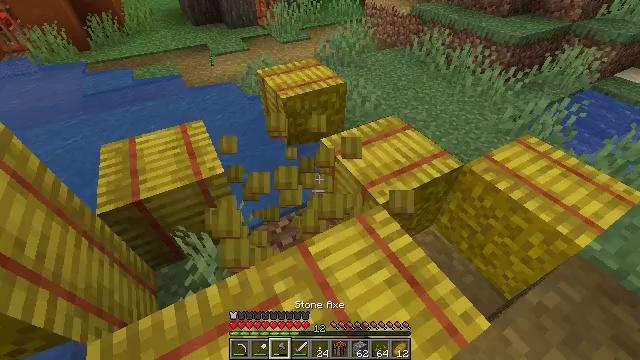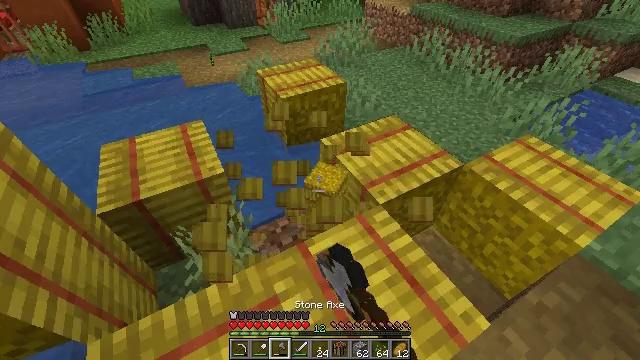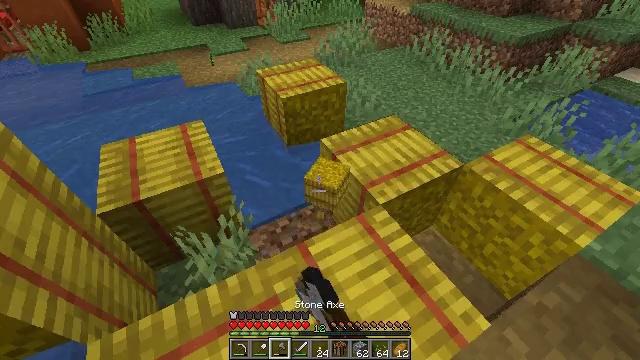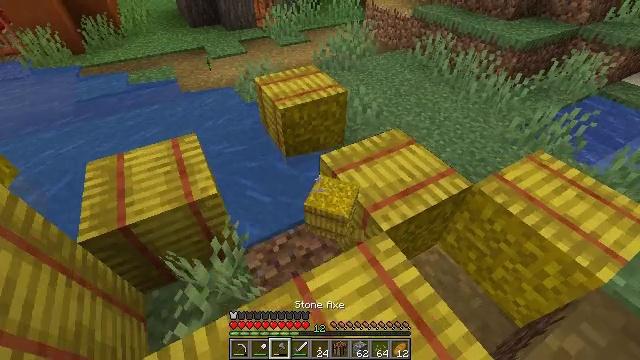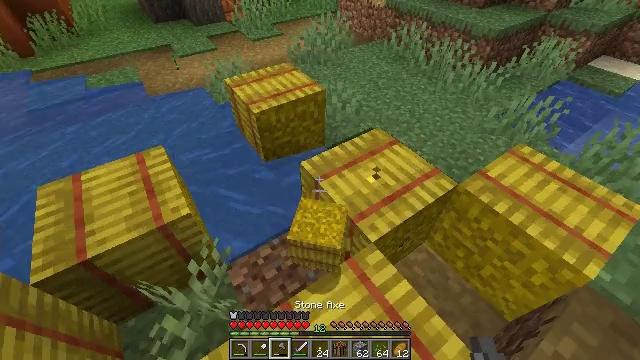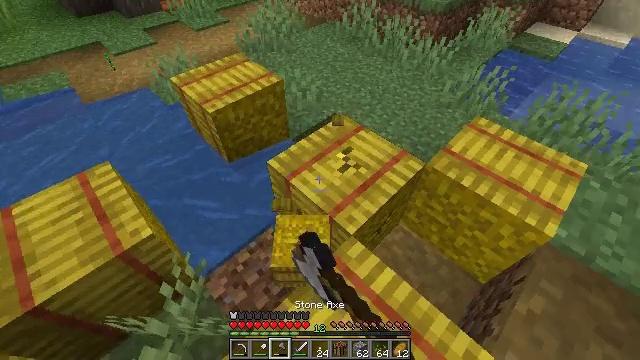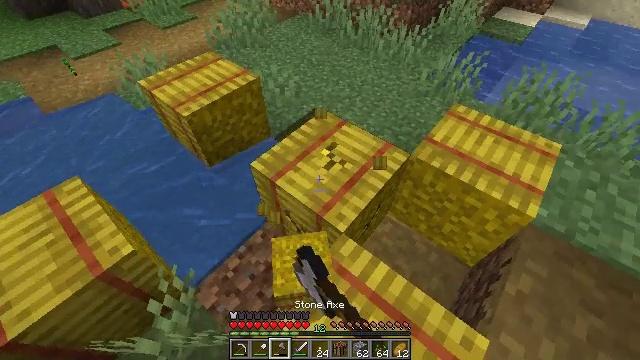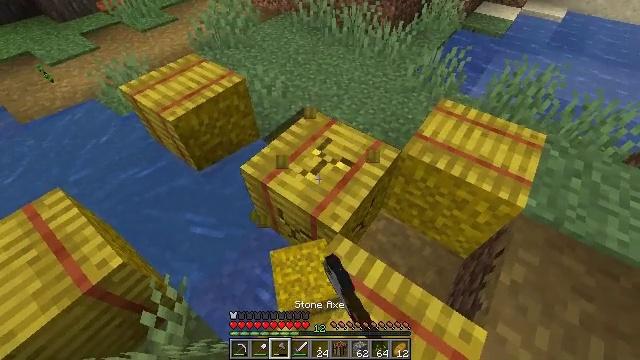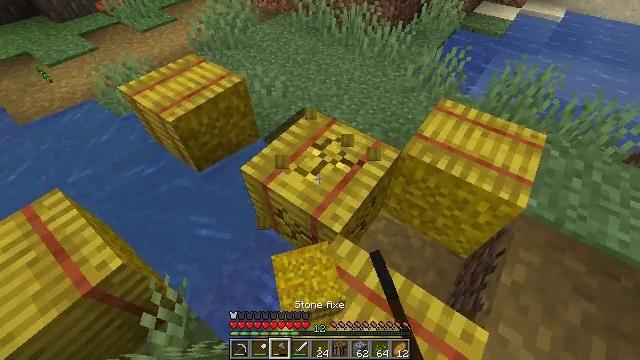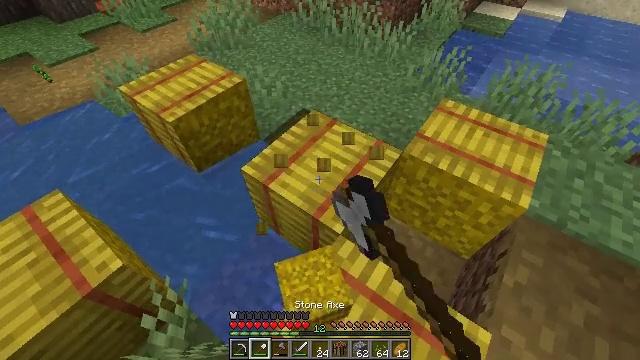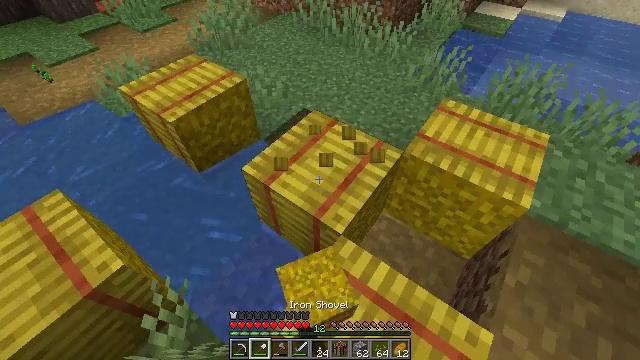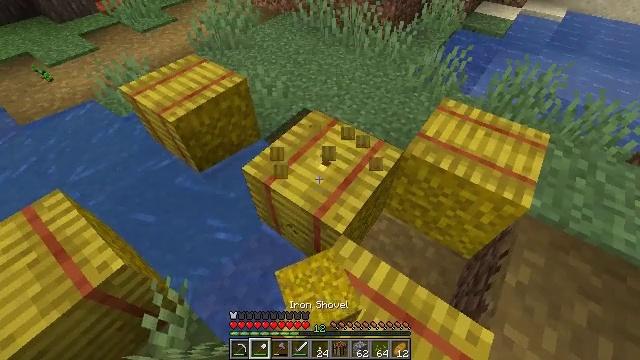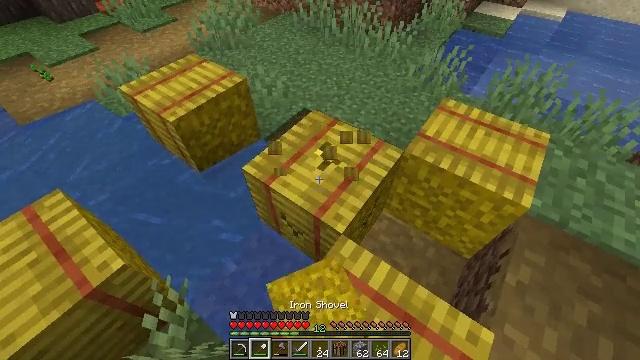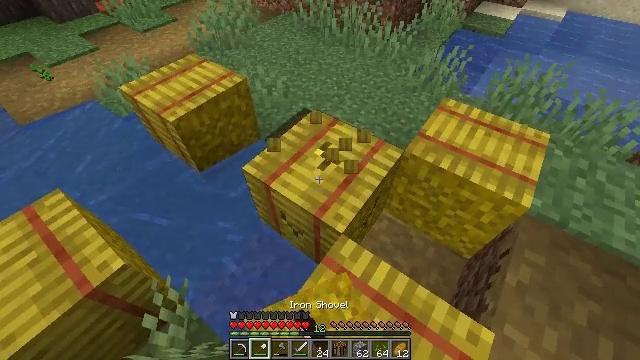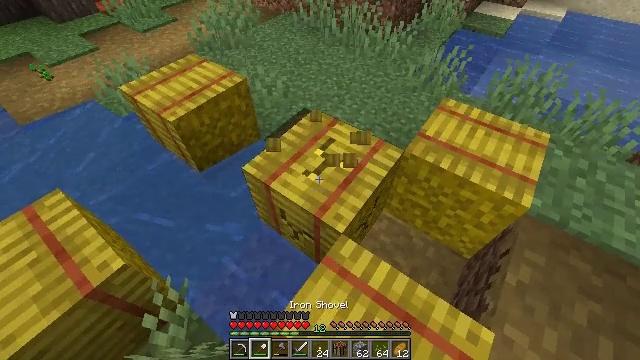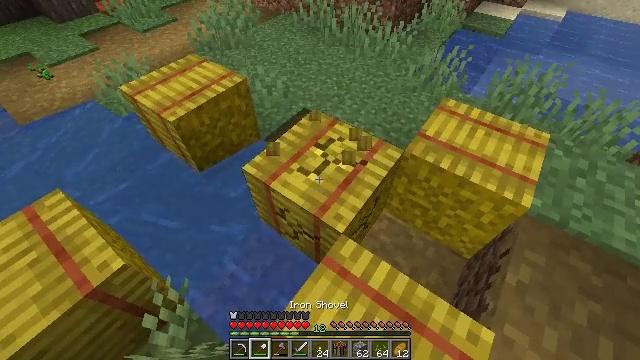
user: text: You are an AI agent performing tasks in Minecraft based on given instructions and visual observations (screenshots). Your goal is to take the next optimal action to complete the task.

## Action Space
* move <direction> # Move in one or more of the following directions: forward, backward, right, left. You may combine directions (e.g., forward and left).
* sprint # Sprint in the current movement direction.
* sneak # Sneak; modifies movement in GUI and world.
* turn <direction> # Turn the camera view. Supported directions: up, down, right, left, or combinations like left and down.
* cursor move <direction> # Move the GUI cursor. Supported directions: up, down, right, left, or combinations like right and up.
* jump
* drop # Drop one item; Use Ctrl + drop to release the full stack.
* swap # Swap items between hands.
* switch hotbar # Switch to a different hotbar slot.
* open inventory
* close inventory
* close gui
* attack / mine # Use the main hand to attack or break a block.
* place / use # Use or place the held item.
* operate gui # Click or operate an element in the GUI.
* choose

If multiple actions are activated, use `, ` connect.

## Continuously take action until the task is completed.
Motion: motion action
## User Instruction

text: Collect a hay block for crafting.
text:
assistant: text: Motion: attack / mine
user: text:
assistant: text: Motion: move forward, attack / mine
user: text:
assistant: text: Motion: move forward, attack / mine
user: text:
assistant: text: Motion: move forward, turn right and down, attack / mine
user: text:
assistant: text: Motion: turn right and down, attack / mine
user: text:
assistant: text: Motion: turn right and down, attack / mine
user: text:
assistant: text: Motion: turn right, attack / mine
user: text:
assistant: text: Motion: attack / mine
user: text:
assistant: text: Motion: attack / mine, switch to hotbar 2
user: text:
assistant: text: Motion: attack / mine, switch to hotbar 2
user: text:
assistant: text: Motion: attack / mine, switch to hotbar 2
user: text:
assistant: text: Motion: attack / mine
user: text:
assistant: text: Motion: attack / mine
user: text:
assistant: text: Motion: attack / mine
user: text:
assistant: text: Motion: attack / mine
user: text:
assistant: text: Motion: attack / mine
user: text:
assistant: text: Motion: turn right, attack / mine
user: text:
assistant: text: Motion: turn right, attack / mine
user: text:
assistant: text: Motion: attack / mine
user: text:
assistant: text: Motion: attack / mine
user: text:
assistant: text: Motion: attack / mine
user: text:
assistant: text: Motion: attack / mine
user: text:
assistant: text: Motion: attack / mine
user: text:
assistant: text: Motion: attack / mine
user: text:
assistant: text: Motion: attack / mine
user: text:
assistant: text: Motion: attack / mine
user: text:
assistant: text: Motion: attack / mine
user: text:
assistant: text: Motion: attack / mine
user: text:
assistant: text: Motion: attack / mine
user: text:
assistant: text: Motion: attack / mine